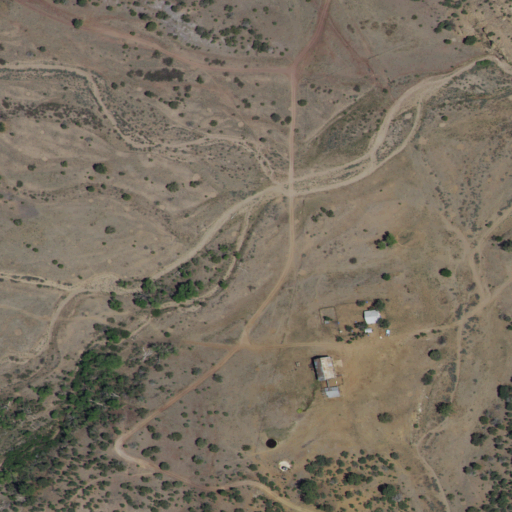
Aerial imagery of valley in New Mexico named Curtis Canyon containing shrub, evergreen forest, and open development